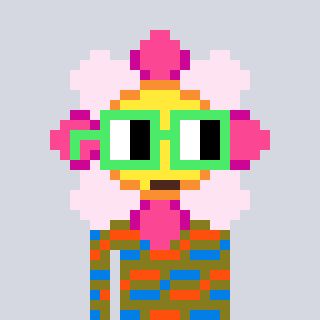
a pixel art character with square light green glasses, a flower-shaped head and a gunk-colored body on a cool background